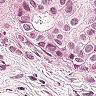
Metastatic tissue present: yes